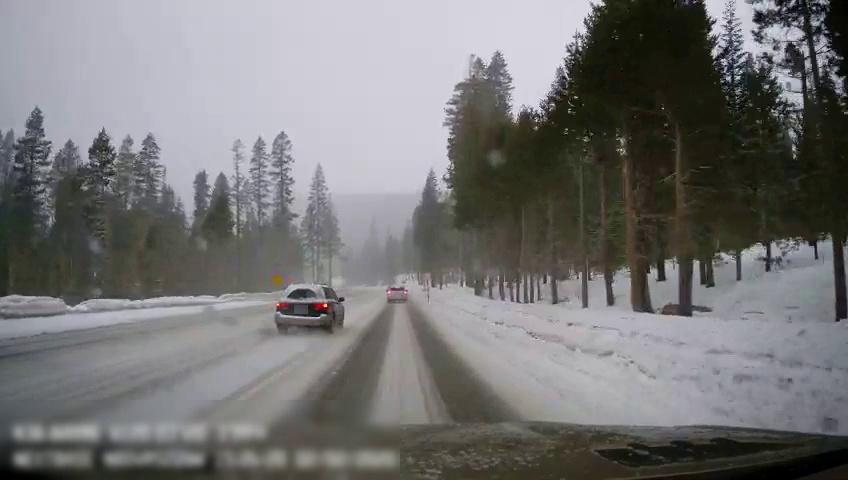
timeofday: Day
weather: Snowy
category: Drivable Space
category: Vehicles | SUV
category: Vehicles | SUV